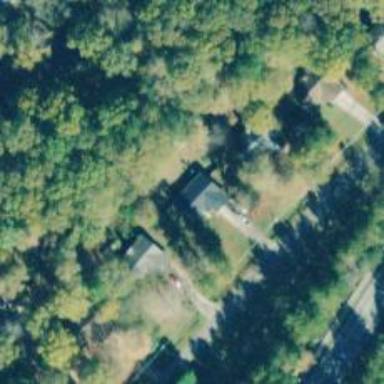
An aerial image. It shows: Simple house.